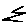
Label: zigzag